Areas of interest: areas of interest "Rock Era Center Building A"
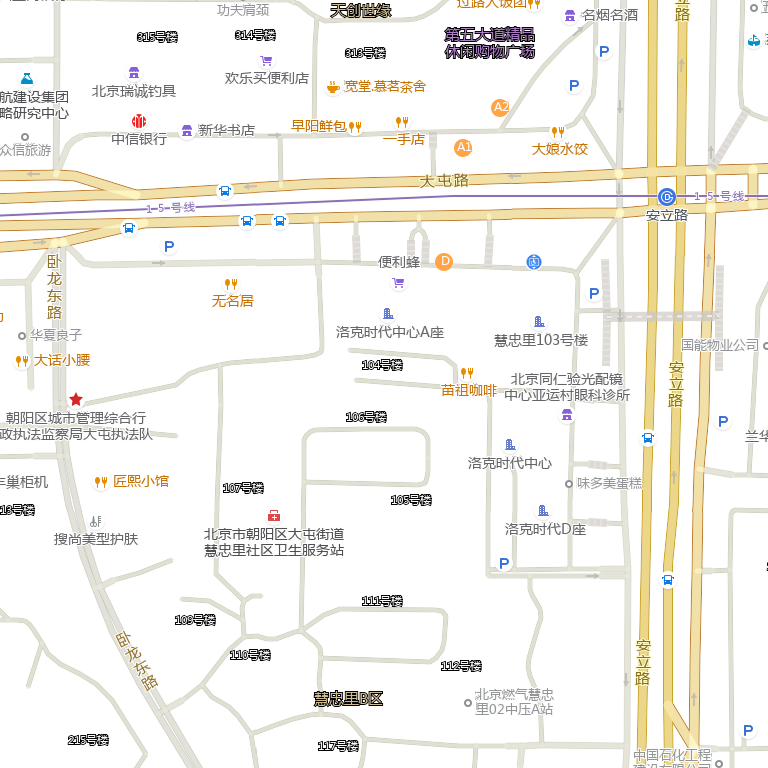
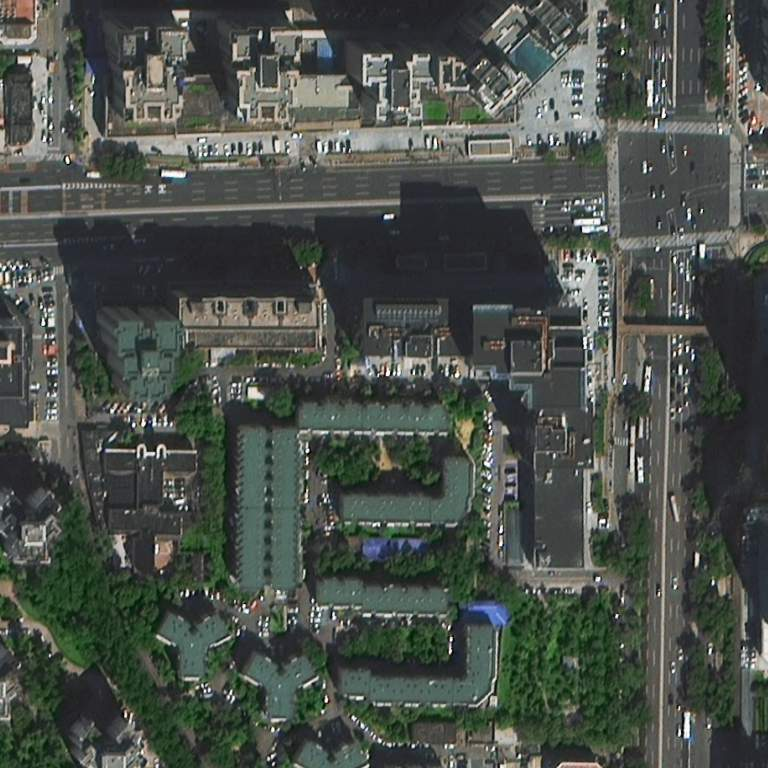